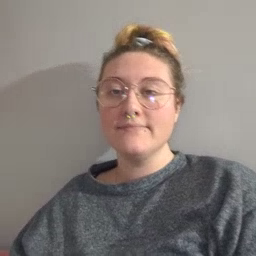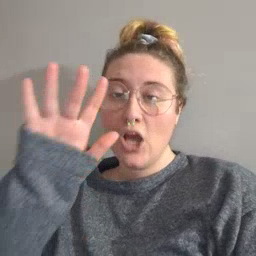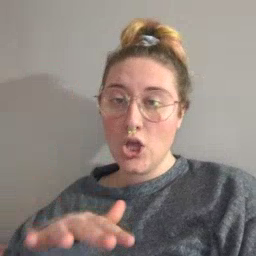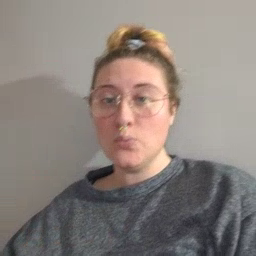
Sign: snow